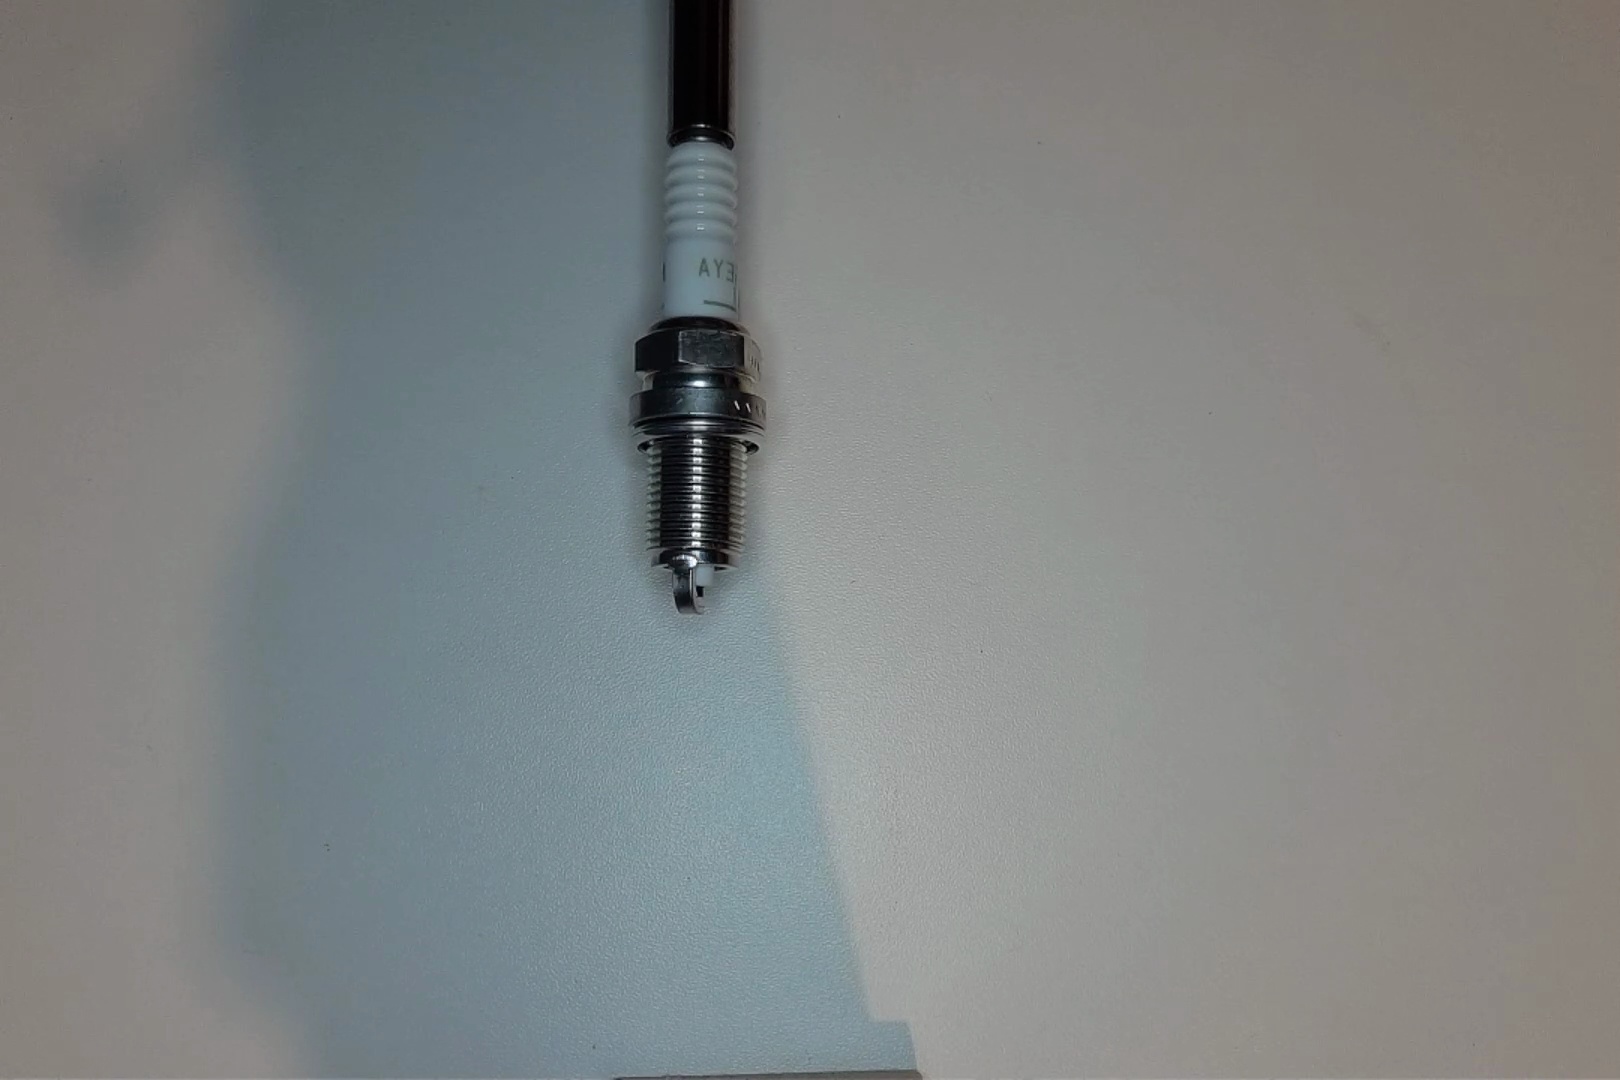
Label: normal